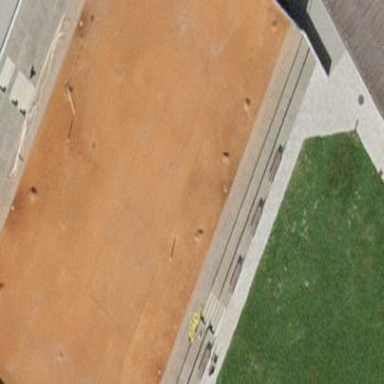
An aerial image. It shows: Sand tennis court on pitch for leisure land.